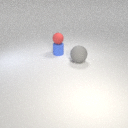
small blue rubber cylinder below small red rubber sphere